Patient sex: M
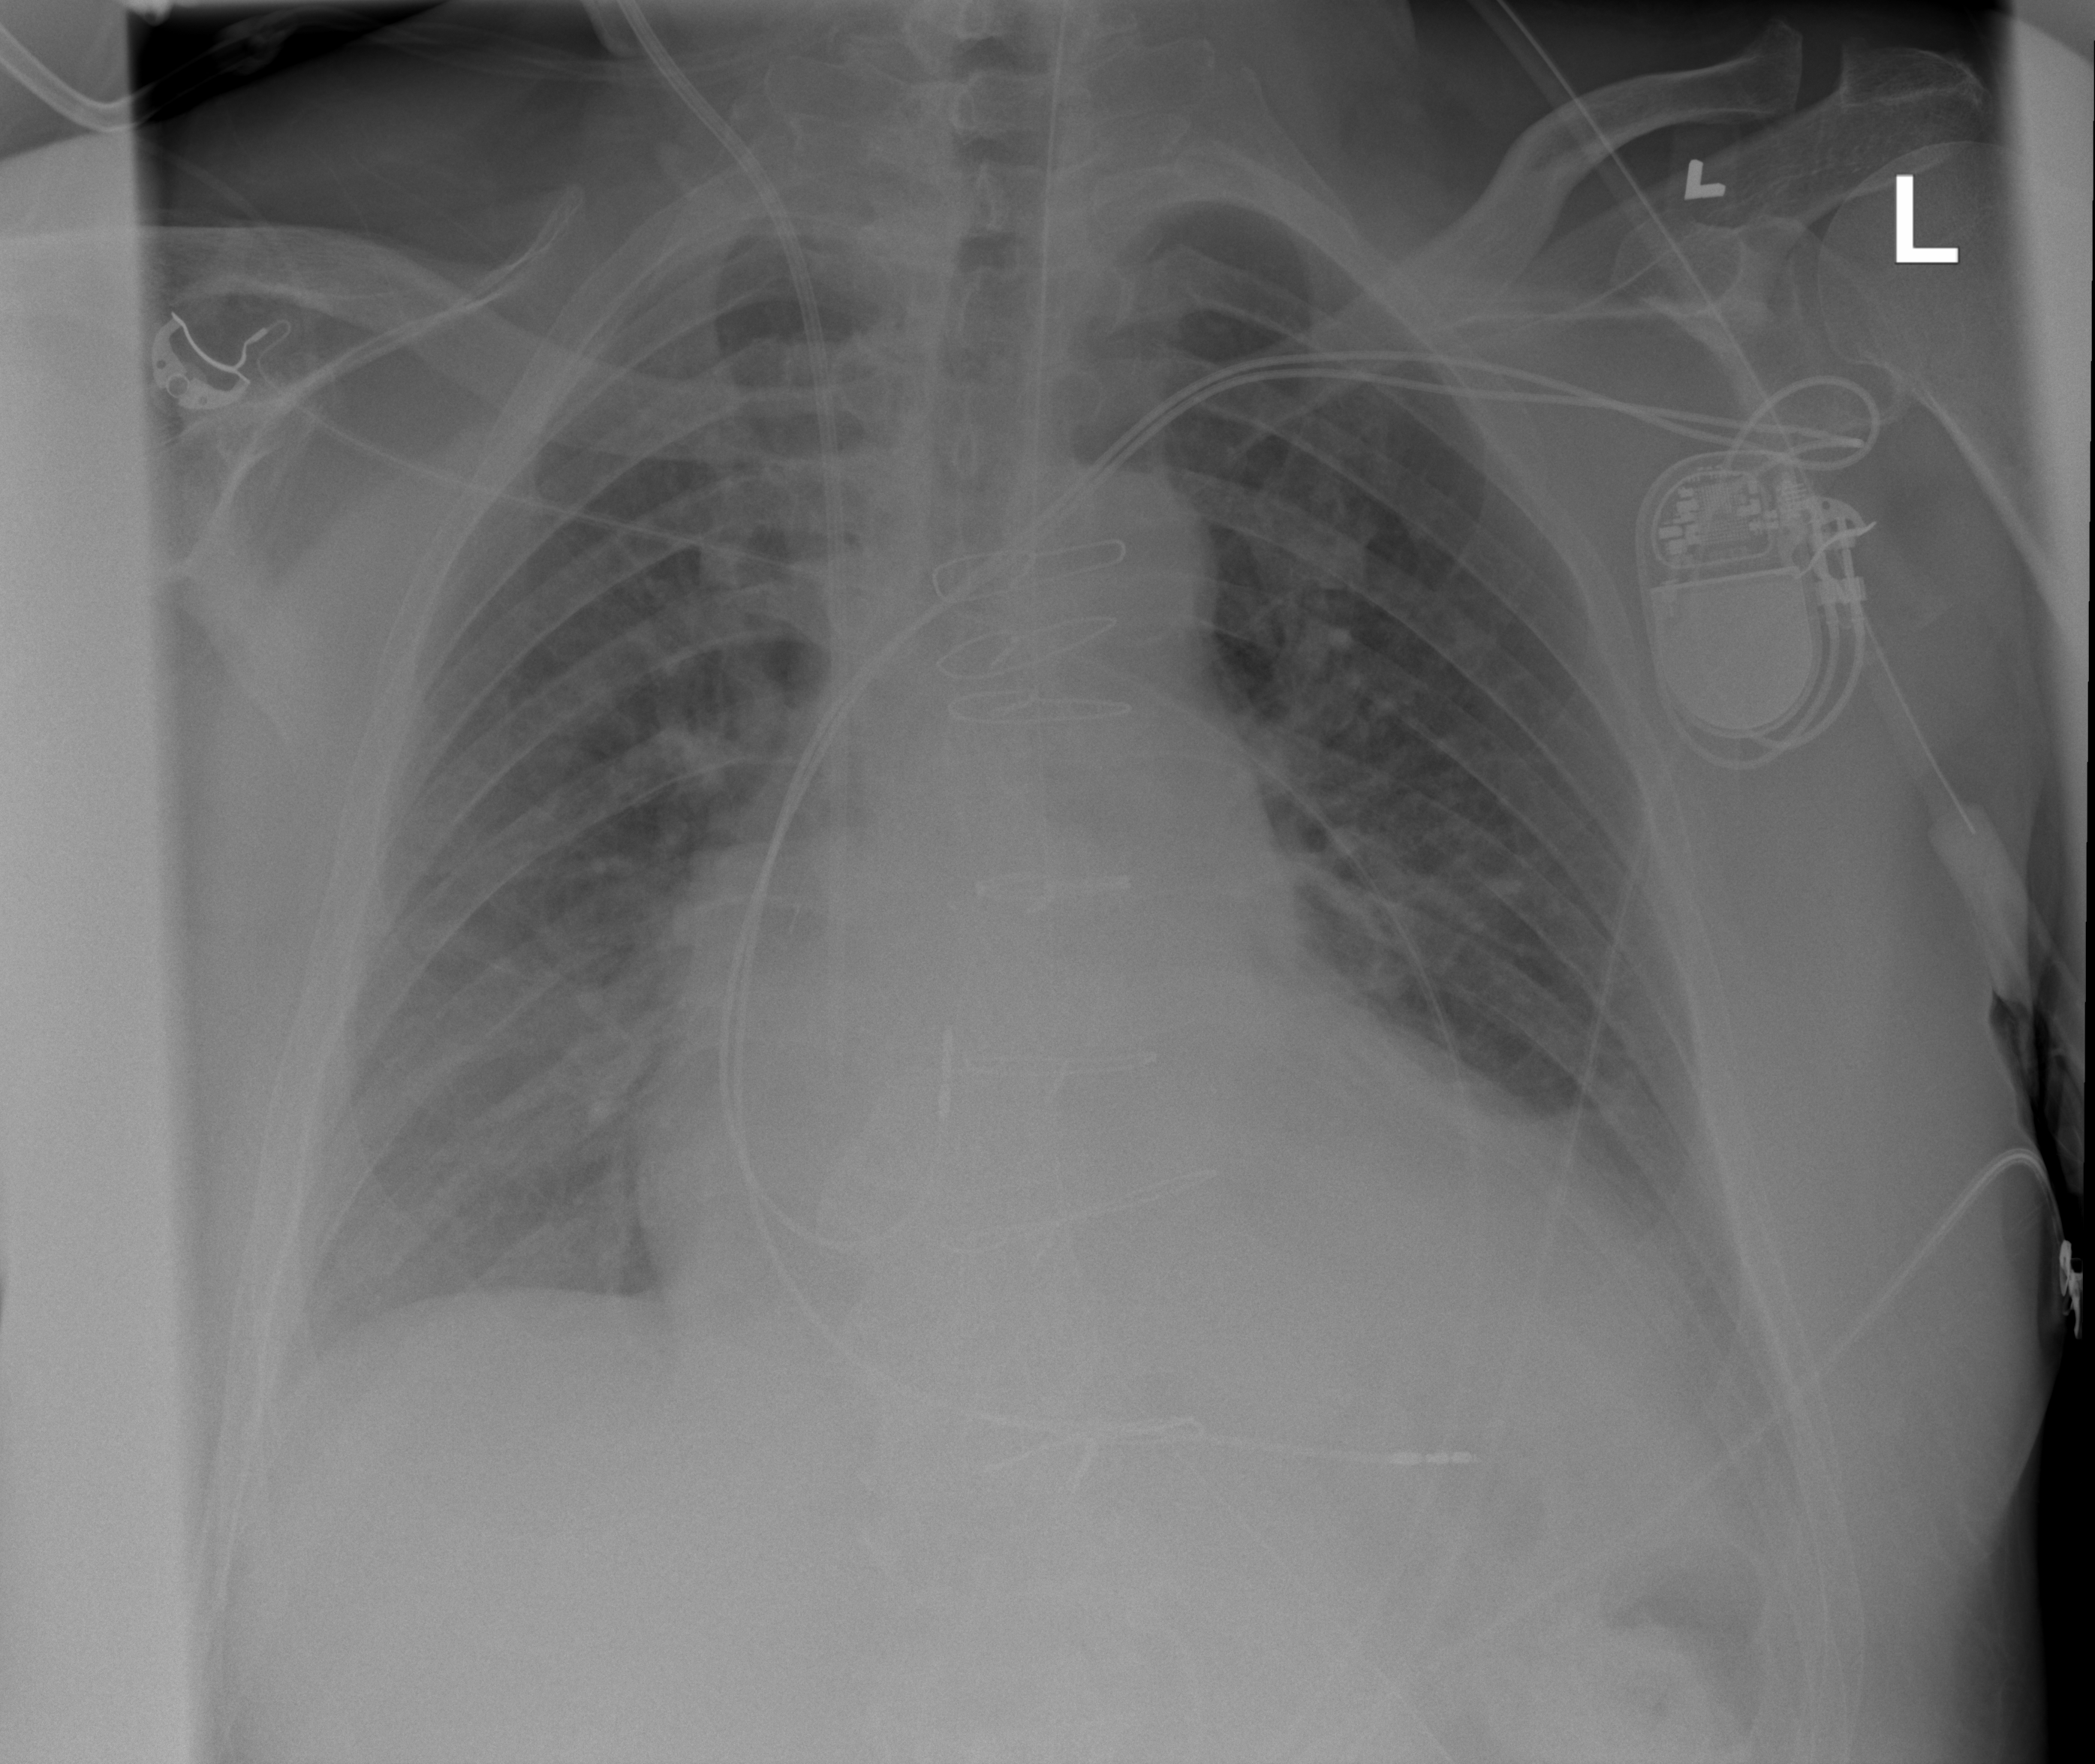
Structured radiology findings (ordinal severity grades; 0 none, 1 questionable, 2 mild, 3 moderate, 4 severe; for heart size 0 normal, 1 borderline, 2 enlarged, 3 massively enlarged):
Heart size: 2
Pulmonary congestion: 2
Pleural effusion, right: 1
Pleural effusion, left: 2
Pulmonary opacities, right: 2
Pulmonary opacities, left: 2
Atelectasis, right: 2
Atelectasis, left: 2